Question: I'm using Windows 7 and Winforms/C#.
When I add a toolstrip to a toolstrip container, I get 3 pixels of space to the left of the toolstrip. Even if I set the location to 0,0, it resets it back to 3,0. Here is a picture to demonstrate this:

How can I avoid this? I've set the padding and the margin of the ToolStripContainer to 0, and experimented with different RenderModes, but nothing seems to help. Any ideas?
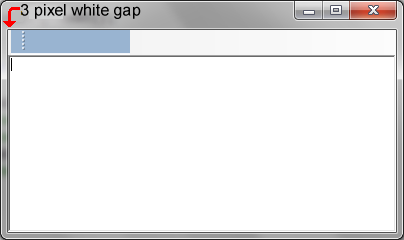
Answer: '''
public Form1()
{
InitializeComponent();
this.toolStripContainer1.TopToolStripPanel.RowMargin = new Padding(0);
}
'''
Just have to set the 'RowMargin' property of the ToolStripPanels within the 'ToolStripContainer'. It is not available in the designer so it needs to be set in code as seen above. Apparently by default, the 'Left' property of that 'RowMargin' is set to 3. That is why the location was not changing when you set it to 0.
Result:

EDIT: It seems I've sparked my own curiosity. Now I'm trying to see if I can get rid of the 2 pixel gap at the bottom. That one seems a lot harder to track down so far.
EDIT 2: Ok I figured it out. It was being done by the the 'ToolStrip''s Renderer. In this example, I was using 'System' as the 'RenderMode', so I added a new class in the project that inherits from 'ToolStripSystemRenderer' and overrode the 'OnRenderToolStripBorder' method and commented out the call to the base method.
'''
using System.Windows.Forms;
namespace WindowsFormsApplication1
{
public class MyToolStripSystemRenderer : ToolStripSystemRenderer
{
protected override void OnRenderToolStripBorder(ToolStripRenderEventArgs e)
{
//base.OnRenderToolStripBorder(e);
}
}
}
'''
Then I added another line in the form's constructor to assign the custom renderer.
'''
public Form1()
{
InitializeComponent();
this.toolStrip1.Renderer = new MyToolStripSystemRenderer();
this.toolStripContainer1.TopToolStripPanel.RowMargin = new Padding(0);
}
'''
Result:

Edit 3: So I found out today this is a known bug with 'ToolStripSystemRenderer'. I suppose I didn't find it because I was initially thinking it had something to do with the 'ToolStripContainer'. Anyway, for those who it helps, here's a SO question regarding the "border" of the toolstrip. <URL>